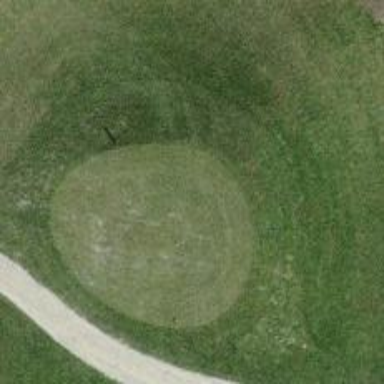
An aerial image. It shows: Golf tee.